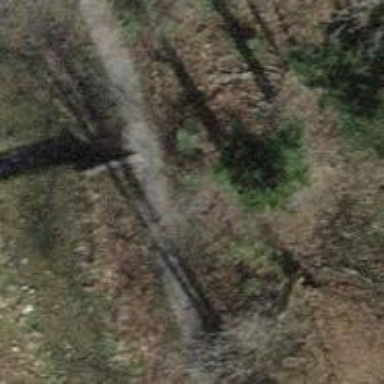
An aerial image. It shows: Compacted path with excellent trail visibility.